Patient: sex F, age 36
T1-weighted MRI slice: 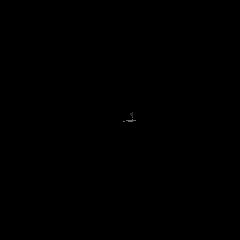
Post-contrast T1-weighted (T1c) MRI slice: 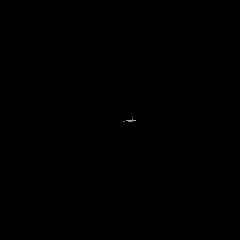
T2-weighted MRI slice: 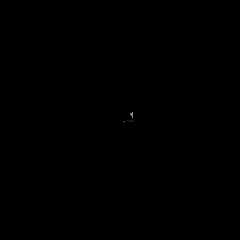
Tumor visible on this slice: no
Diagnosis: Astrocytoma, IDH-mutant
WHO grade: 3